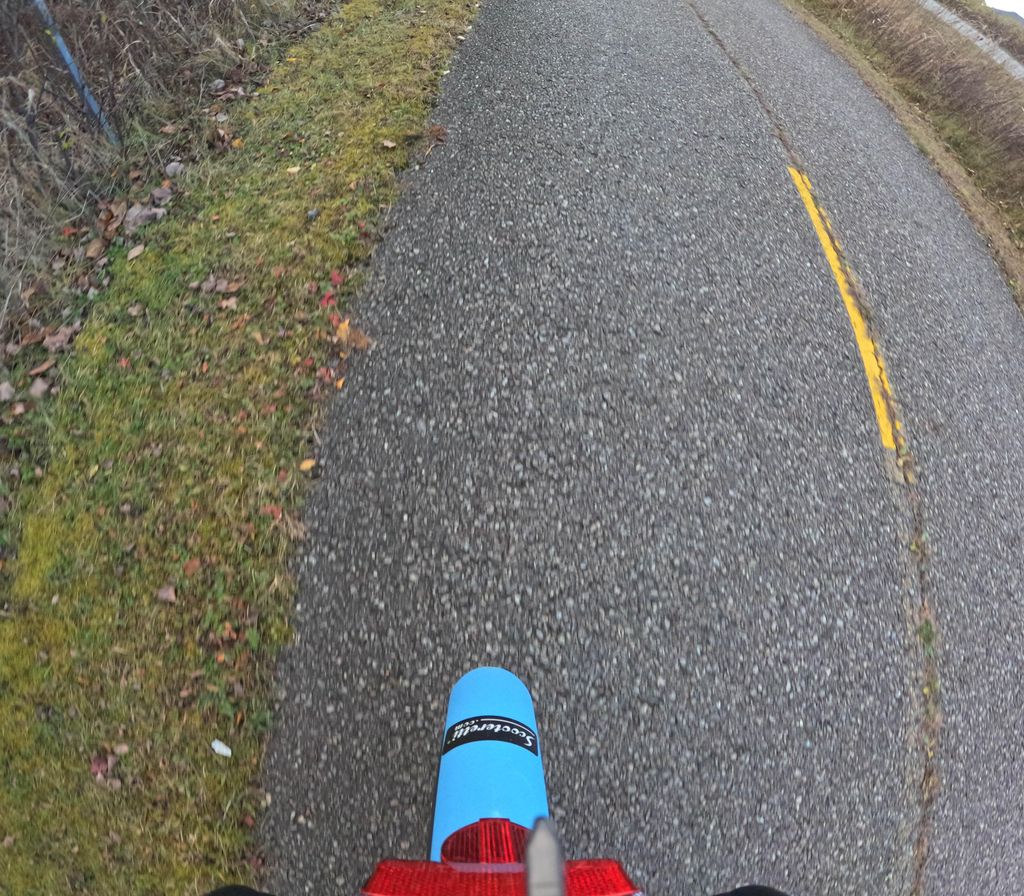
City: ottawa-gatineau